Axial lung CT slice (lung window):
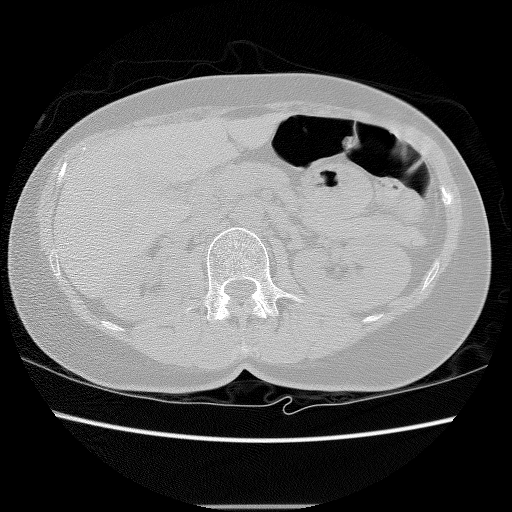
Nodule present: no